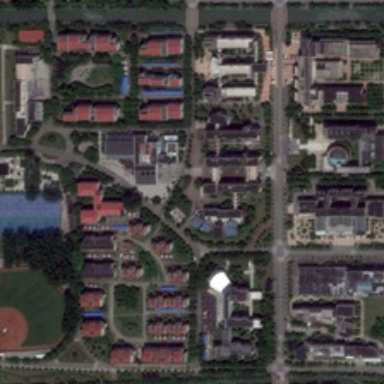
There are many red sports venues in the school .